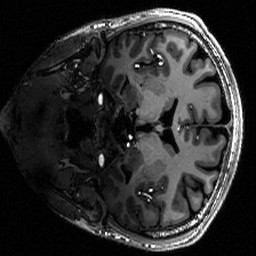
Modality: T1w
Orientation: coronal
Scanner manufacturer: siemens
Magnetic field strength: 6.98 T
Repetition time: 2.5 s
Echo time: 0.00139 s